Aerial crown-view tile of a tropical tree (Barro Colorado Island, Panama), acquired 20250512:
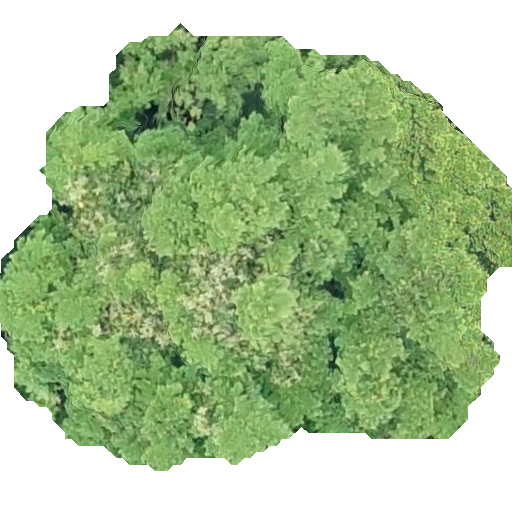
Species: Terminalia amazonia
GBIF accepted scientific name: Terminalia amazonica
Crown area: 254.778 m²